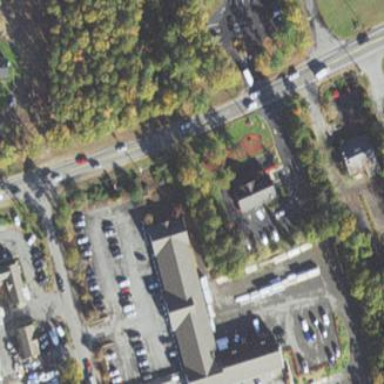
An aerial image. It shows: Hardware shop located within building.